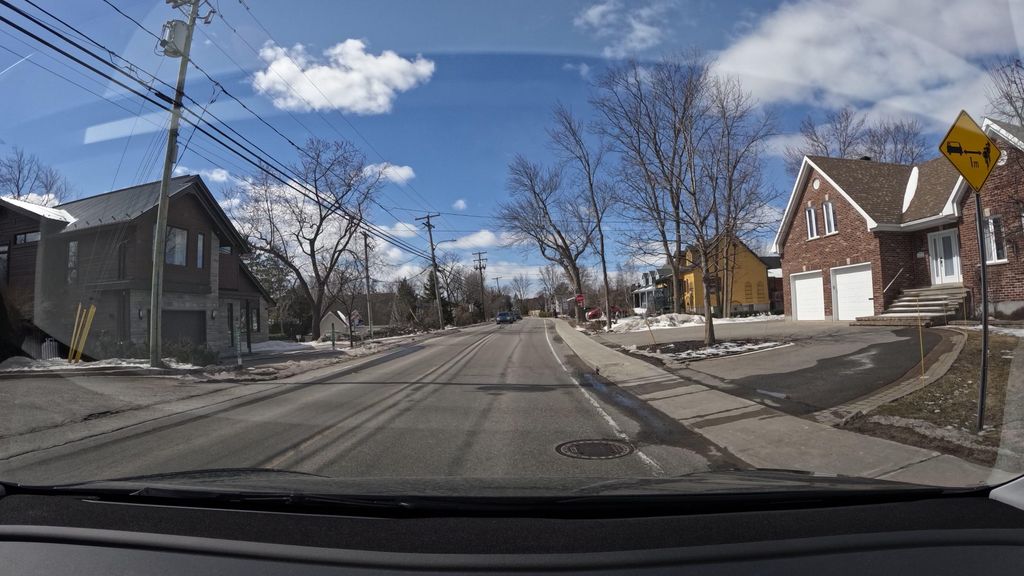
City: montreal